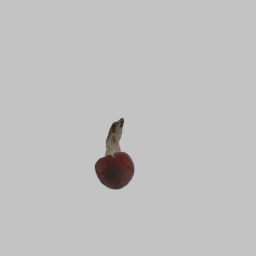
Label: nature